Interaction volume radius: 10 \u00c5
Interaction volume height: 40 \u00c5
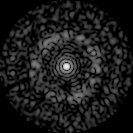
Disorder parameter: 0.8355